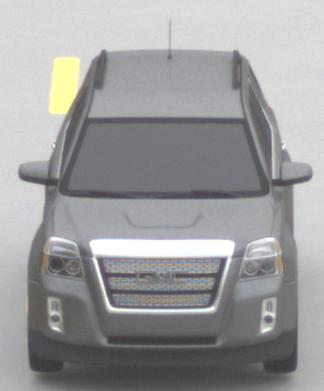
Make: GMC
Model: Terrain
Detailed model: Gen. 1
Model produced from: 2009
Model produced until: 2017
Doors: 5
Color: gray
Road condition: dry road
Daytime: morning or afternoon
Contrast: low contrast